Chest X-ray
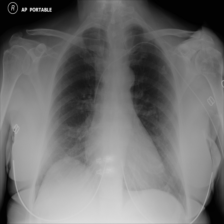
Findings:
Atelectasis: negative
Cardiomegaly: negative
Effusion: negative
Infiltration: negative
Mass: negative
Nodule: negative
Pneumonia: negative
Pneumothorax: negative
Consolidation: negative
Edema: negative
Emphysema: negative
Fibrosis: negative
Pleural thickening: negative
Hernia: negative